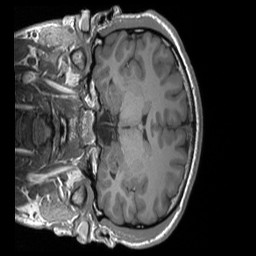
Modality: T1w
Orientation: coronal
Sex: male
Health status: ill
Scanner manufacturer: siemens
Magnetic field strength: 3 T
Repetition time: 1.66 s
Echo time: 0.00254 s